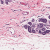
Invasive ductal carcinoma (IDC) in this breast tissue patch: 0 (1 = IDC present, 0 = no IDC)